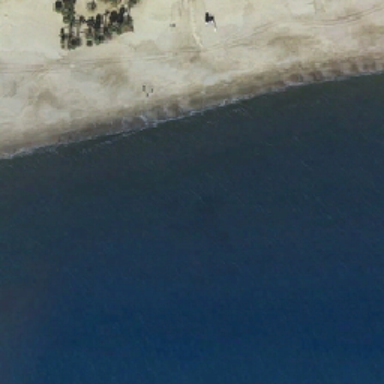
Several green trees are on the yellow beach near the blue ocean .